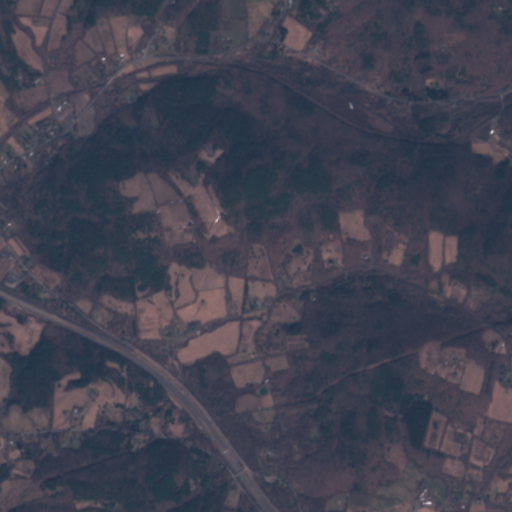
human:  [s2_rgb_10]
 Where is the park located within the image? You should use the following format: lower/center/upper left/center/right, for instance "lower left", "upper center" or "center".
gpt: The park is located in the upper left of the image.
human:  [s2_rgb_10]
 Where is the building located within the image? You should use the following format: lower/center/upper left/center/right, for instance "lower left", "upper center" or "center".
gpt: The building is located in the lower left of the image.
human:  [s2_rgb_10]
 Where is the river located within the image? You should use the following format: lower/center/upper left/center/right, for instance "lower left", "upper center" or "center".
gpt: The river is located in the upper of the image.
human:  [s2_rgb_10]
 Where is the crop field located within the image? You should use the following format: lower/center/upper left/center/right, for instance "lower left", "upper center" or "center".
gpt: There is no crop field in the image.